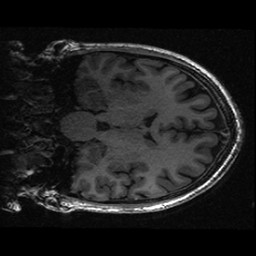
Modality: T1w
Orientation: coronal
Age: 30
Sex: male